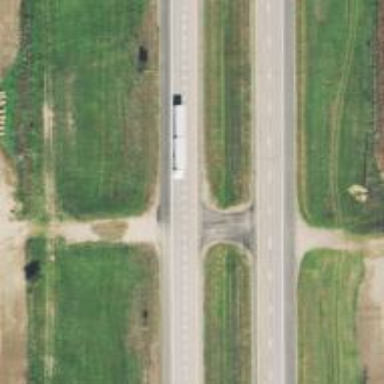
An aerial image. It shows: Asphalt road classified as trunk highway.